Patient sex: F
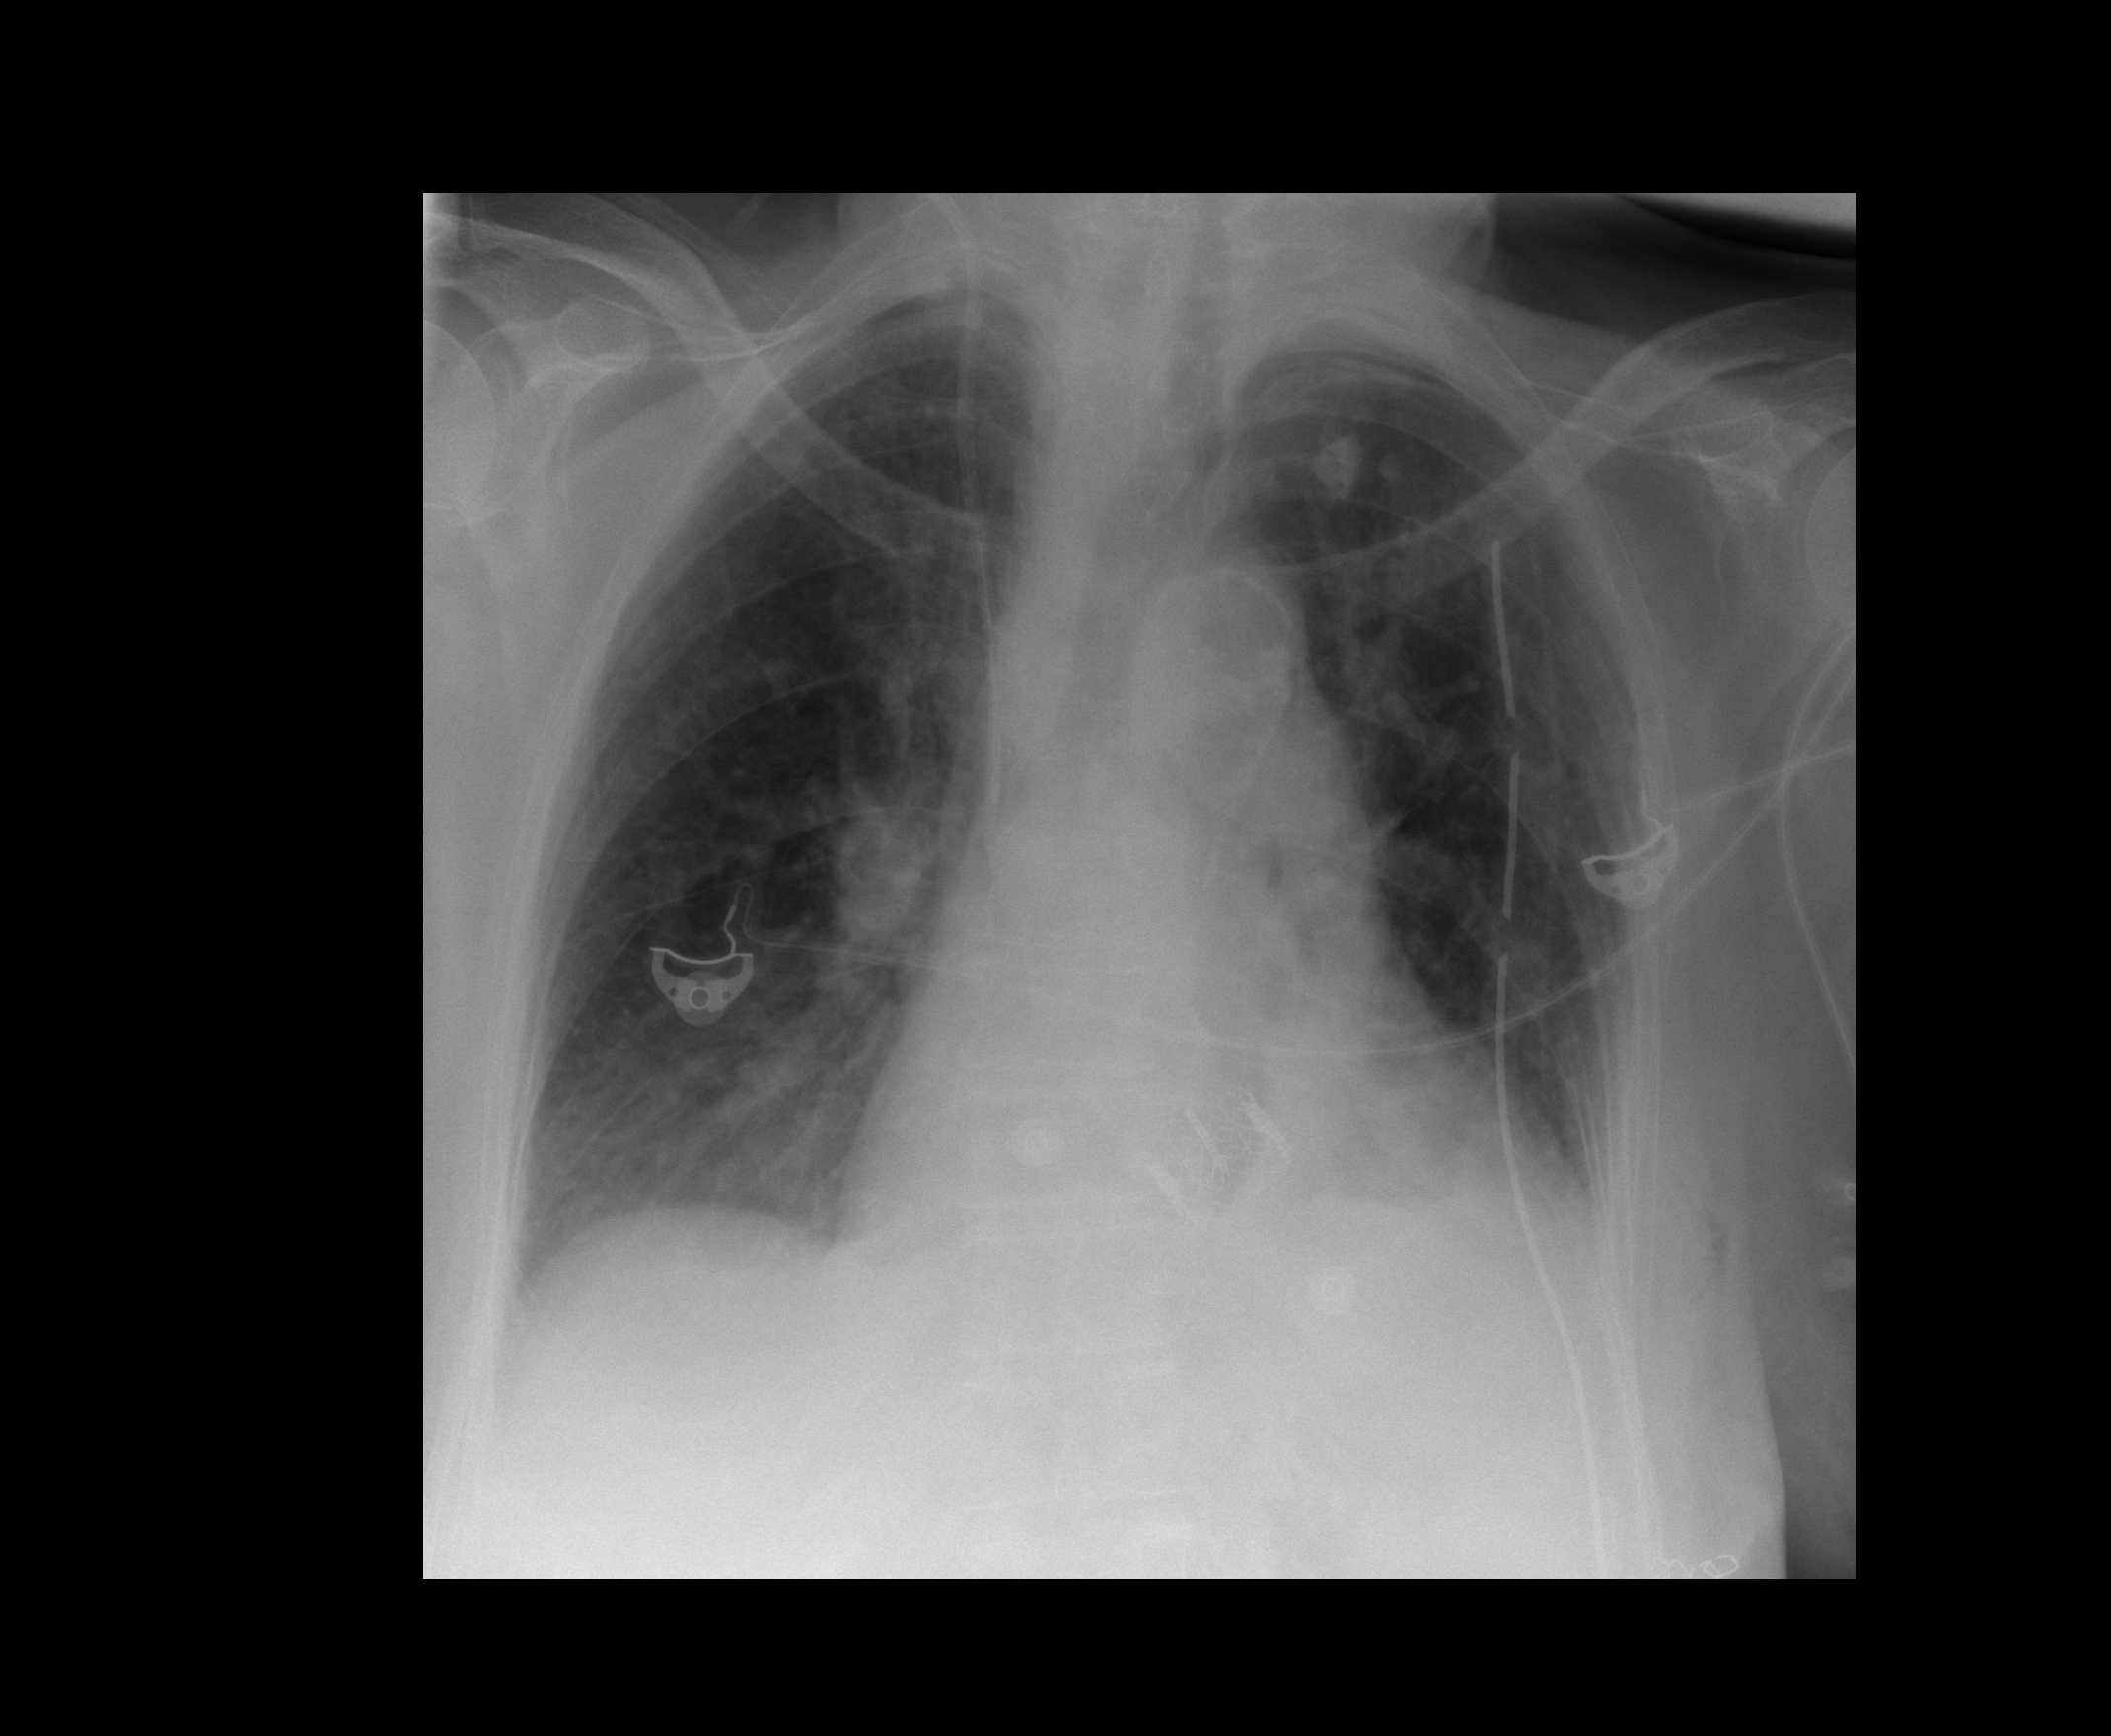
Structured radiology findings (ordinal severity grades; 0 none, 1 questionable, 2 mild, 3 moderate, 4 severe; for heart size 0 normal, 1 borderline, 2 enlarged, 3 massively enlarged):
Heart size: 0
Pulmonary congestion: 0
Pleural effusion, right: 1
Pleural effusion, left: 2
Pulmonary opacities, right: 0
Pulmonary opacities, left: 0
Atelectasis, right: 2
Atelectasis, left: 2